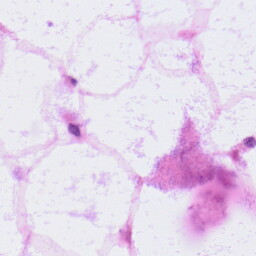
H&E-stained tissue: LymphNode